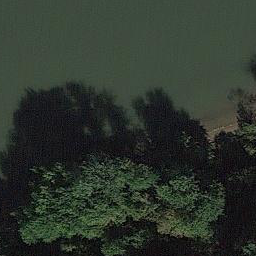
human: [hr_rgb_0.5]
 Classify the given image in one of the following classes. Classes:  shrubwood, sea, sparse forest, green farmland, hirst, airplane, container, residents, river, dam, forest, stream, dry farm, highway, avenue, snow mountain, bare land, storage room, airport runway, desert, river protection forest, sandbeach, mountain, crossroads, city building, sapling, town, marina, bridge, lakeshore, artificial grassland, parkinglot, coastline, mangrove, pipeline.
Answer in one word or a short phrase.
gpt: river protection forest